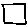
Label: square